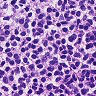
Metastatic tissue present: no